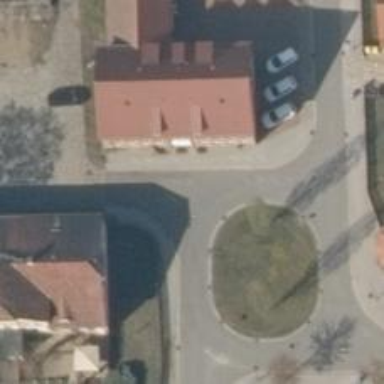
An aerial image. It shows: Residential road with asphalt surface.